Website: home-depot
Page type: payment
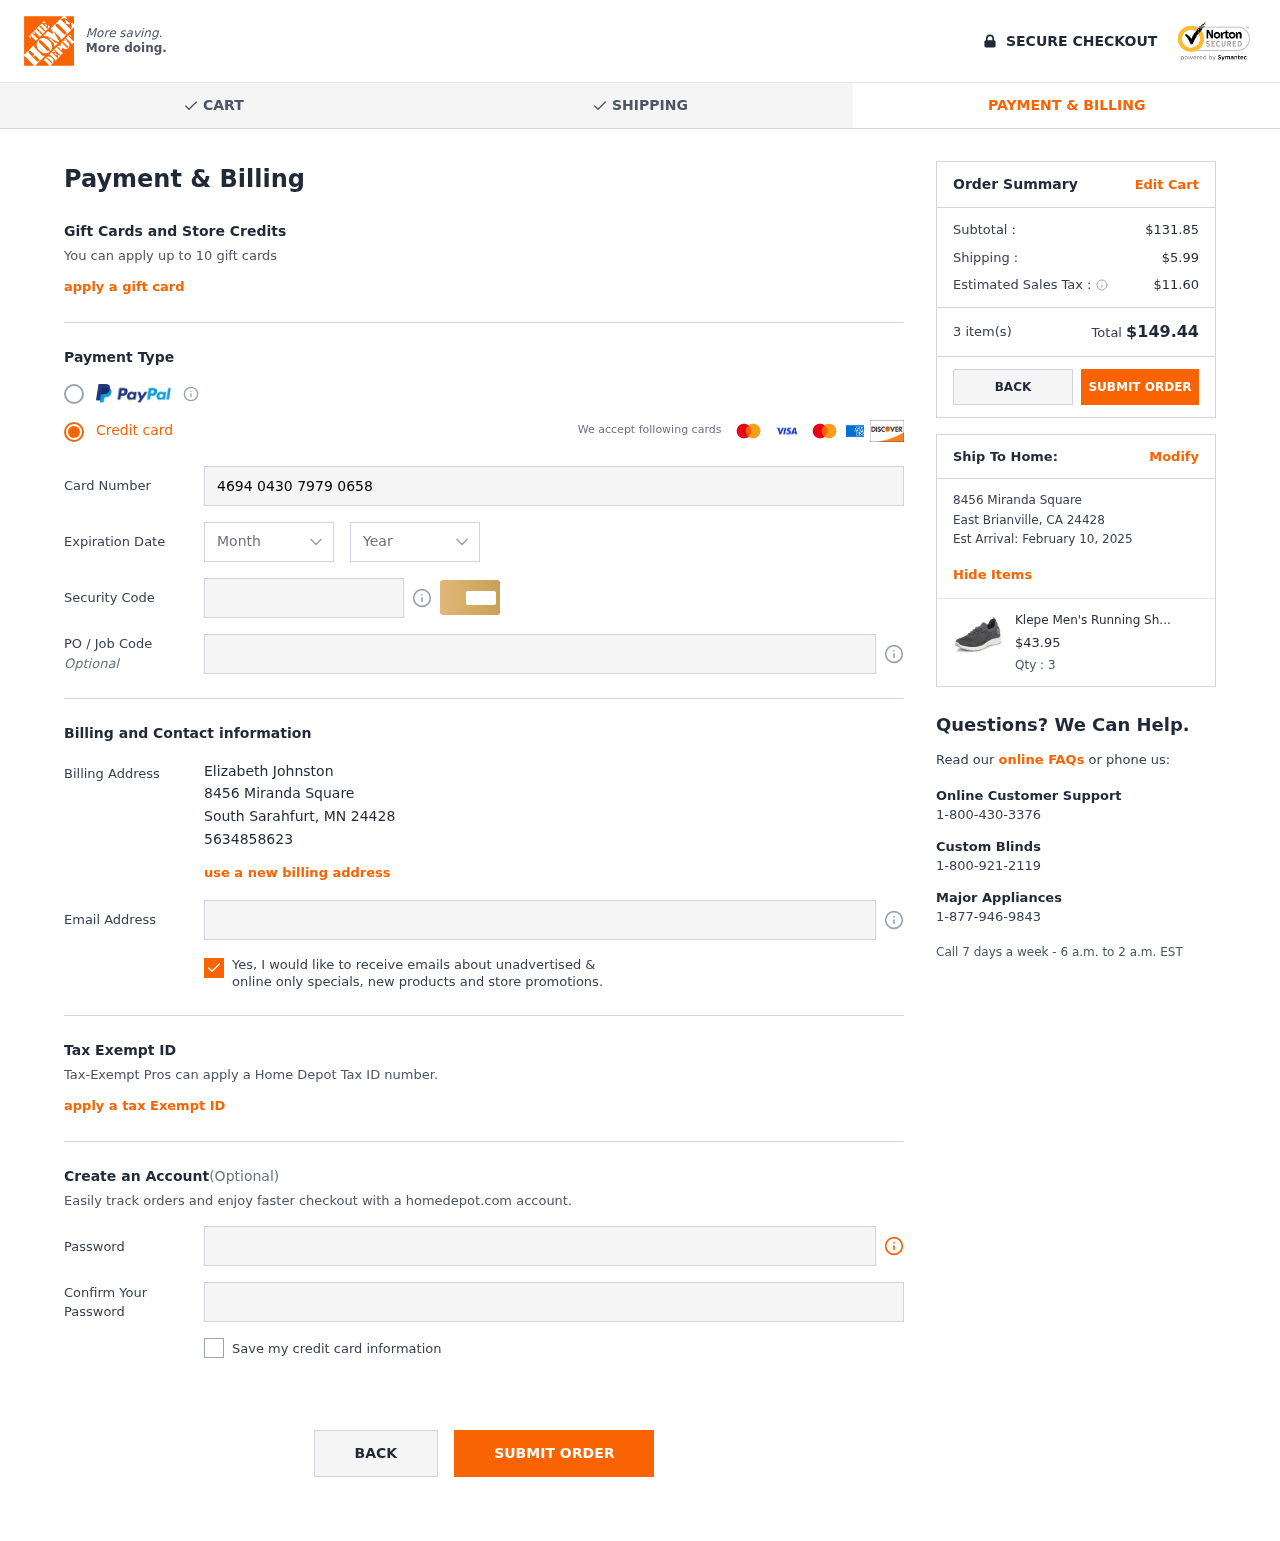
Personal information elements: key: PII_CARD_CVV
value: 584
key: PII_CARD_EXPIRY_MONTH
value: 07
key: PII_CARD_EXPIRY_YEAR
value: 30
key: PII_CARD_NUMBER
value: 4694 0430 7979 0658
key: PII_CITY
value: South Sarahfurt
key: PII_CITY2
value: East Brianville
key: PII_EMAIL
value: elizabethjohnston@yahoo.com
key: PII_FULLNAME
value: Elizabeth Johnston
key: PII_PHONE
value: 5634858623
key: PII_POSTCODE
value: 24428
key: PII_POSTCODE2
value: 24428
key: PII_STATE_ABBR
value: MN
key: PII_STATE_ABBR2
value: CA
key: PII_STREET
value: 8456 Miranda Square
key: PII_STREET2
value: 8456 Miranda Square
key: PII_POSTCODE_FULL
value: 24428
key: PII_POSTCODE_NUMERIC
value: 24428
Product elements: key: PRODUCT1_NAME
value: Klepe Men's Running Shoes
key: PRODUCT1_PRICE
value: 43.95
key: PRODUCT1_QUANTITY
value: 3
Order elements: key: ORDER_SUBTOTAL
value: $131.85
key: ORDER_SHIPPING_COST
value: $5.99
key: ORDER_TAX
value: $11.60
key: ORDER_NUM_ITEMS
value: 3 item(s)
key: ORDER_TOTAL
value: $149.44
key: ORDER_DELIVERY_DATE
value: February 10, 2025